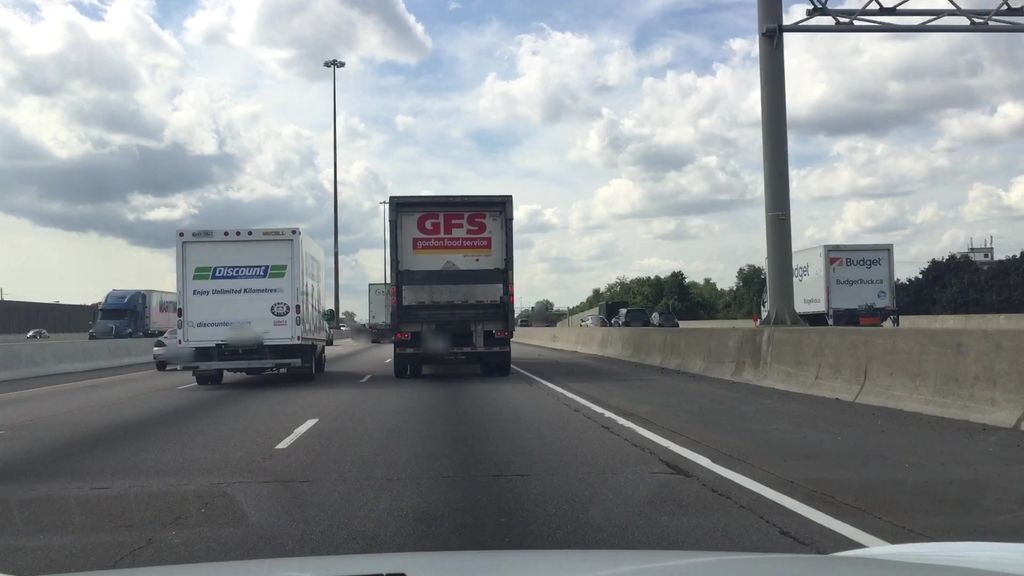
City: toronto